Field crop: maize
Growth stage: 2
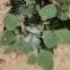
Species: chenopodium